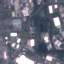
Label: Industrial